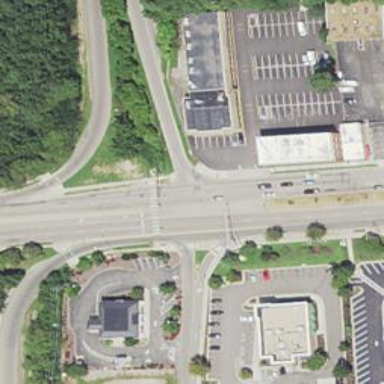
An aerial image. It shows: Marked road crossing.